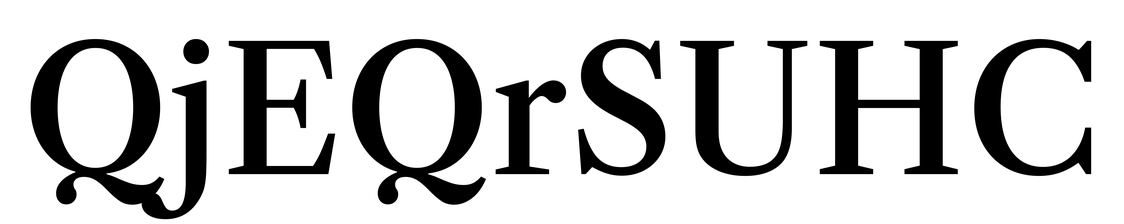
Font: LibreCaslonText_Medium